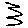
Label: zigzag